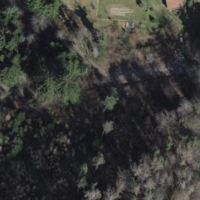
EUNIS habitat code: 43
Species observed at this site:
Petasites albus